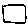
Label: square